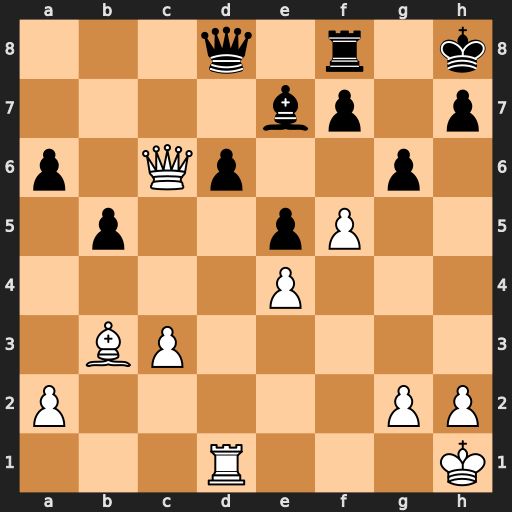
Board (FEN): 3q1r1k/4bp1p/p1Qp2p1/1p2pP2/4P3/1BP5/P5PP/3R3K
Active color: w
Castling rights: -
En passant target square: -
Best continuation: f6 Bxf6 Rxd6